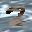
Label: 2